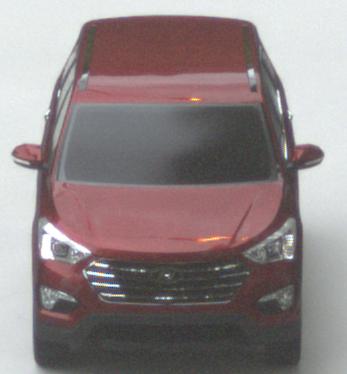
Make: Hyundai
Model: Santa Fe 2.4 GDI
Detailed model: Santa Fe (DM)
Model produced from: 2017/08
Model produced until: 2018/01
Doors: 5
Color: red
Road condition: dry road
Daytime: morning or afternoon
Contrast: low contrast